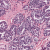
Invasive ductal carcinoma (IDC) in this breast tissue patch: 0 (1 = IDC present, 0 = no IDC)